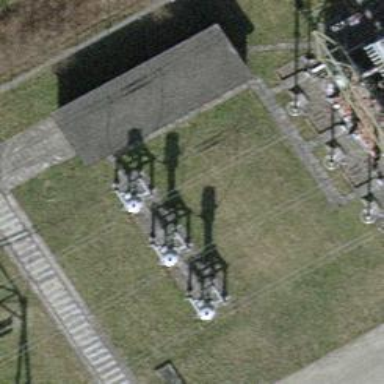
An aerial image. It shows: Switch used for power control.